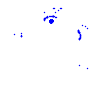
Particle: electron